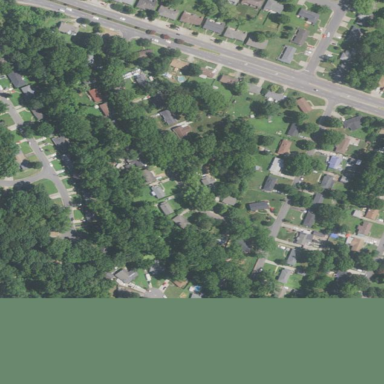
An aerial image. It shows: Single-family residential area.